Question: I have a unique code structure like this one : <URL> .
What I want to achieve is the output like this one :

My question is, is it possible to achieve output like the image above with only CSS? I've played with 'display:table', table-cell etc, with no luck.
If it's impossible to do with only CSS, what would you suggest me to achieve that out put with the code structure given?
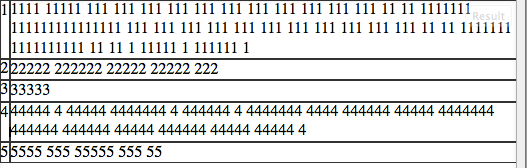
Answer: > My question is, is it possible to achieve output like the image above with only css? I've played with display:table, table-cell etc, with no luck.
but you need to tweak the markup for pure css tables like given below;
'''
<div class="table-row">
<div class="number table-cell">1</div>
<div class="content table-cell">
1111 11111 111 111 111 111 111 111 111 111 111 111 111 11 11 <PHONE> 111111111111111 111 111 111 111 111 111 111 111 111 111 111 11 11 <PHONE> <PHONE> 11 11 1 11111 1 111111 1
</div>
</div>
<div class="table-row">
<div class="number table-cell">2</div>
<div class="content table-cell">
222 22222 222 222 22222 222 222 22222 222 222 22222 222 222 22222 222 222 22222 222 222 22222 222 222 22222 222 222 22222 222 222 22222 222
</div>
</div>
'''
'''
.number, .content {border:1px solid #333;}
.table-row { display: table-row; }
.table-cell { display: table-cell }
'''
<URL>